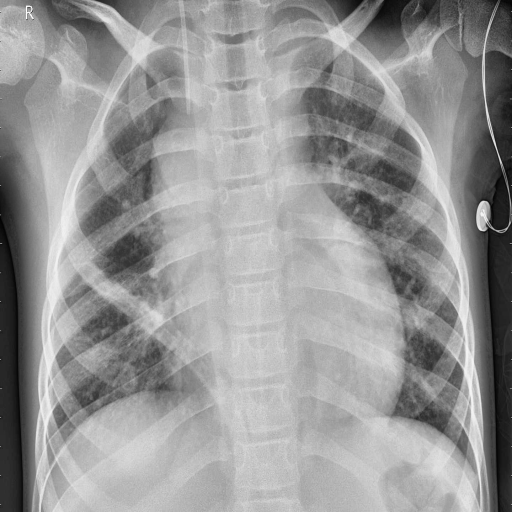
Finding: PNEUMONIA